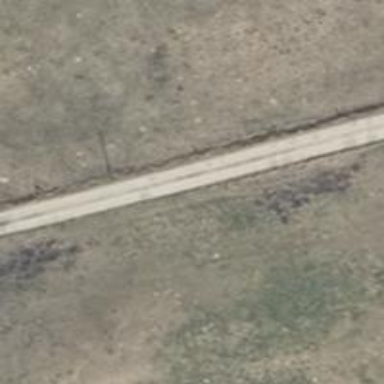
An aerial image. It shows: Service road with compacted grade3 surface track.